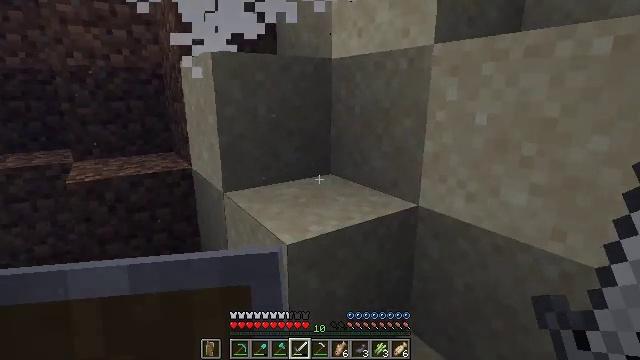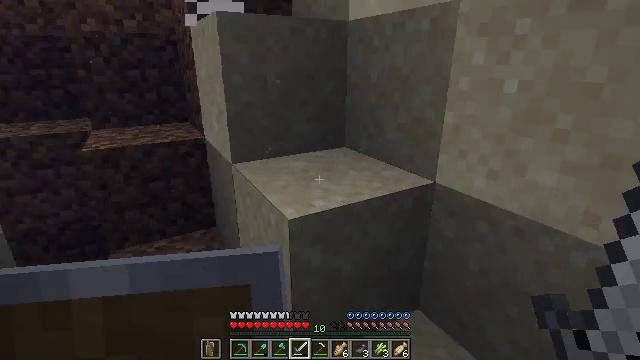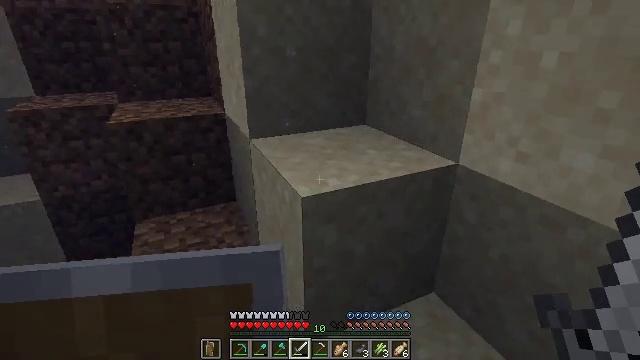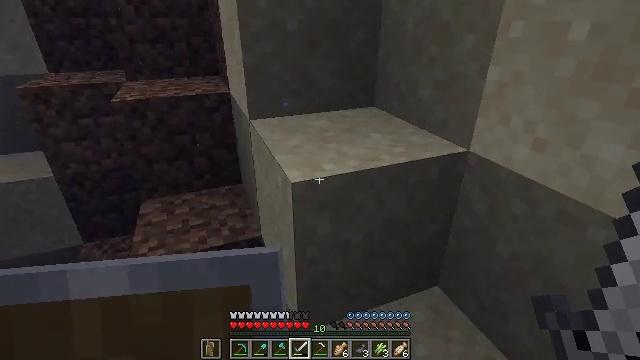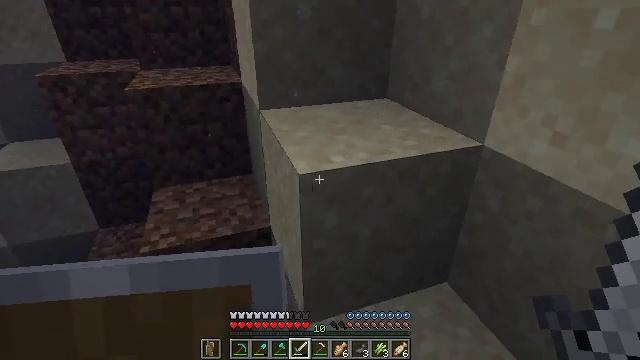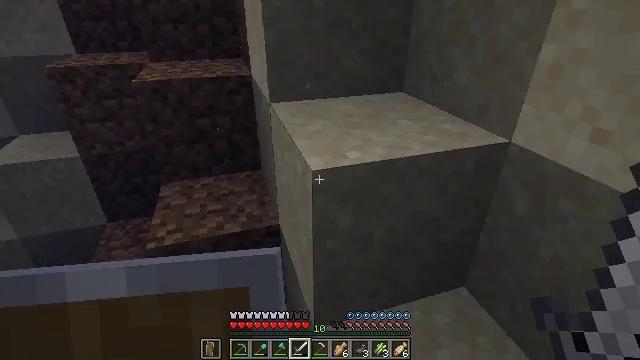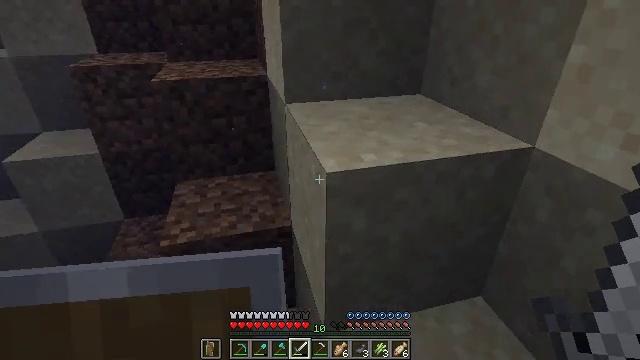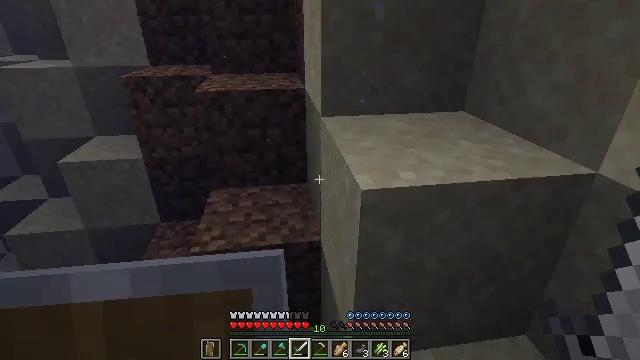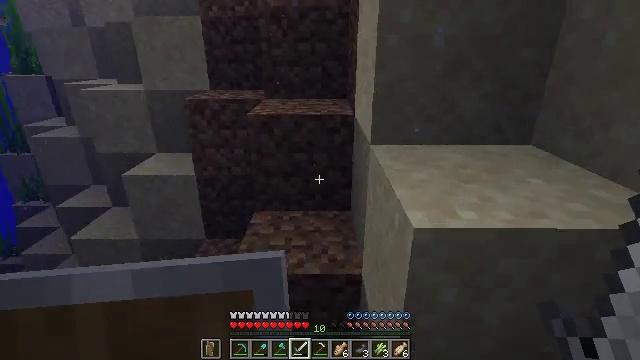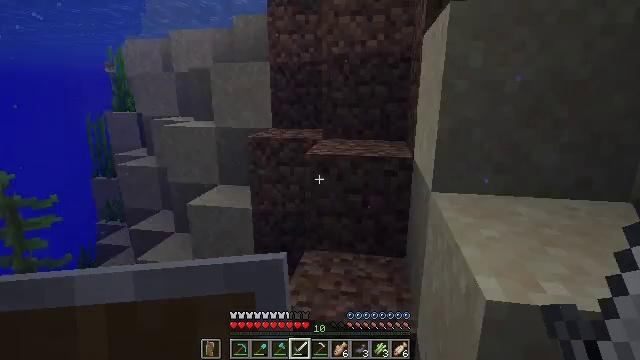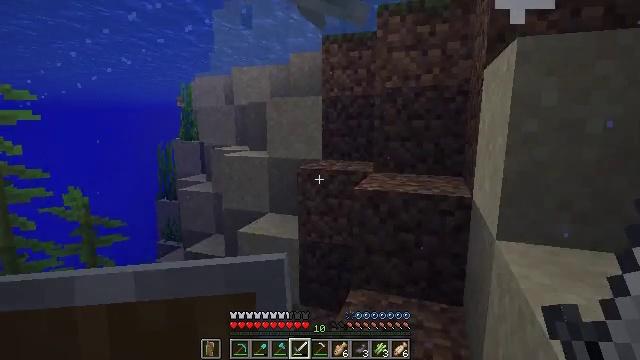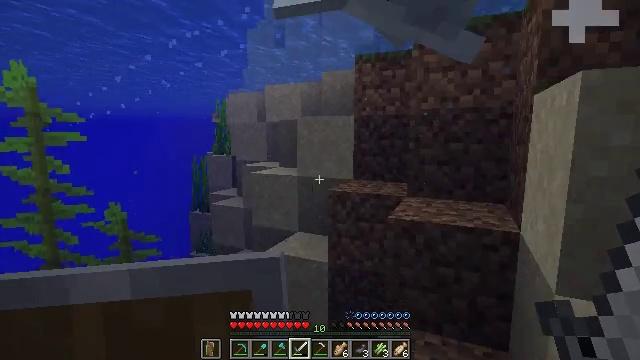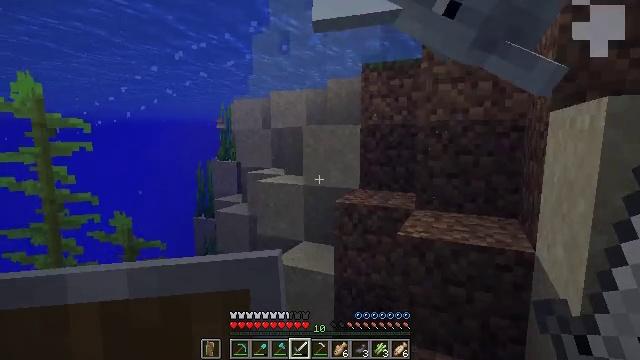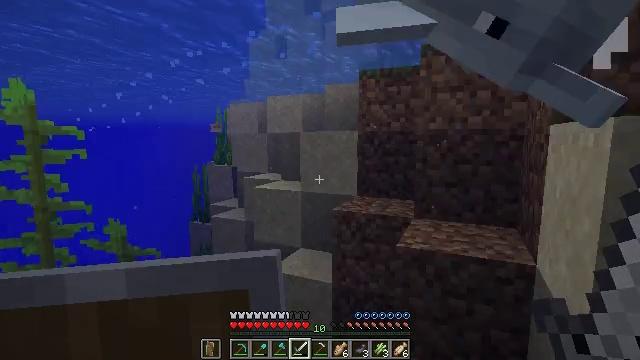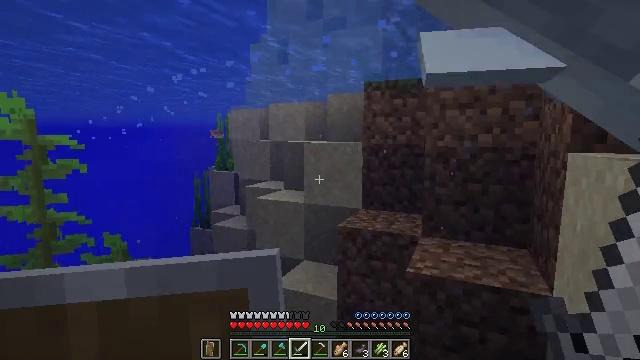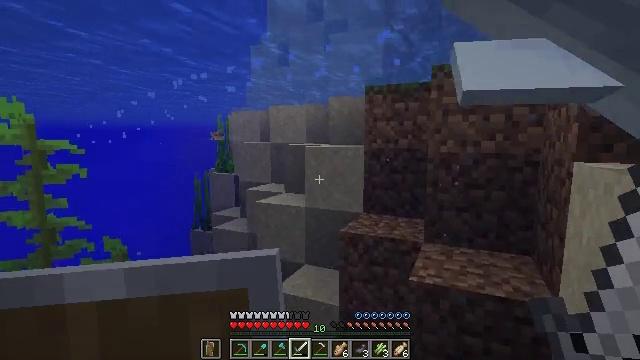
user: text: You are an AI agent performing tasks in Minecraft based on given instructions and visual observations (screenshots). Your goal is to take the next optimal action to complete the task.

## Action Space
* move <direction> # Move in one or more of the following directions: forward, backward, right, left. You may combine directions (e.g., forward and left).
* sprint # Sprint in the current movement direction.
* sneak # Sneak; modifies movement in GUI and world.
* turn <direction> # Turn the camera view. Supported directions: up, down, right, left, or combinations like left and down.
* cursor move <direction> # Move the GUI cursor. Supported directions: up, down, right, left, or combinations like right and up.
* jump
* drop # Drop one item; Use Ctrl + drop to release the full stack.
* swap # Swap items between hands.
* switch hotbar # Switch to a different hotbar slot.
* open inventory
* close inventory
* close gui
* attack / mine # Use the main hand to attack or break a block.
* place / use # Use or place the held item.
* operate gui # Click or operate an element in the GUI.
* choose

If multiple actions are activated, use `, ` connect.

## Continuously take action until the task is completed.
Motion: motion action
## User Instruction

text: Collect sand to make glass.
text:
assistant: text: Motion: move forward and move right, turn left and down
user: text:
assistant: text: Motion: move forward and move right, turn left and down
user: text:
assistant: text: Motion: move forward and move right, turn left and down
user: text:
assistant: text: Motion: move forward, turn left and down
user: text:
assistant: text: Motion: move forward, turn left
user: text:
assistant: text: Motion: move forward, turn left
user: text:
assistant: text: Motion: move forward, turn left and up
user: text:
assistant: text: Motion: move forward and move left, turn left and up, jump
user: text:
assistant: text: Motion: move forward and move left, turn left and up, jump
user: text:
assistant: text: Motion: move forward and move left, turn left and up, jump
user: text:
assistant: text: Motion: move forward and move left, turn left and up, jump
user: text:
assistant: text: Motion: move forward and move left, jump
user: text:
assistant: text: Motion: move forward and move left, jump
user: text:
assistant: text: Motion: move forward and move left, jump
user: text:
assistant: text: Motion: move forward, jump
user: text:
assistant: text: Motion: move forward, jump
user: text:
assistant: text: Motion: move forward, jump
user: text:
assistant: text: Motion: move forward, jump
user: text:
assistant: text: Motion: move forward, turn left, jump
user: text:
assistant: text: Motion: move forward, jump
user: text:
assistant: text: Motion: move forward, turn right and down, jump
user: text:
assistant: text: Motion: move forward, turn right and down, jump
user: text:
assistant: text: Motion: move forward, turn right and down, jump
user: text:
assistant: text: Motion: move forward, turn right and down, jump
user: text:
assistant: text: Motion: move forward, turn right and down, jump
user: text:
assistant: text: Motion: move forward, turn right, jump
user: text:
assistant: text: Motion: move forward, jump
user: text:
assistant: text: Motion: move forward, jump
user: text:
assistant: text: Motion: move forward, jump
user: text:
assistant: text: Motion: move forward, jump